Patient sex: F
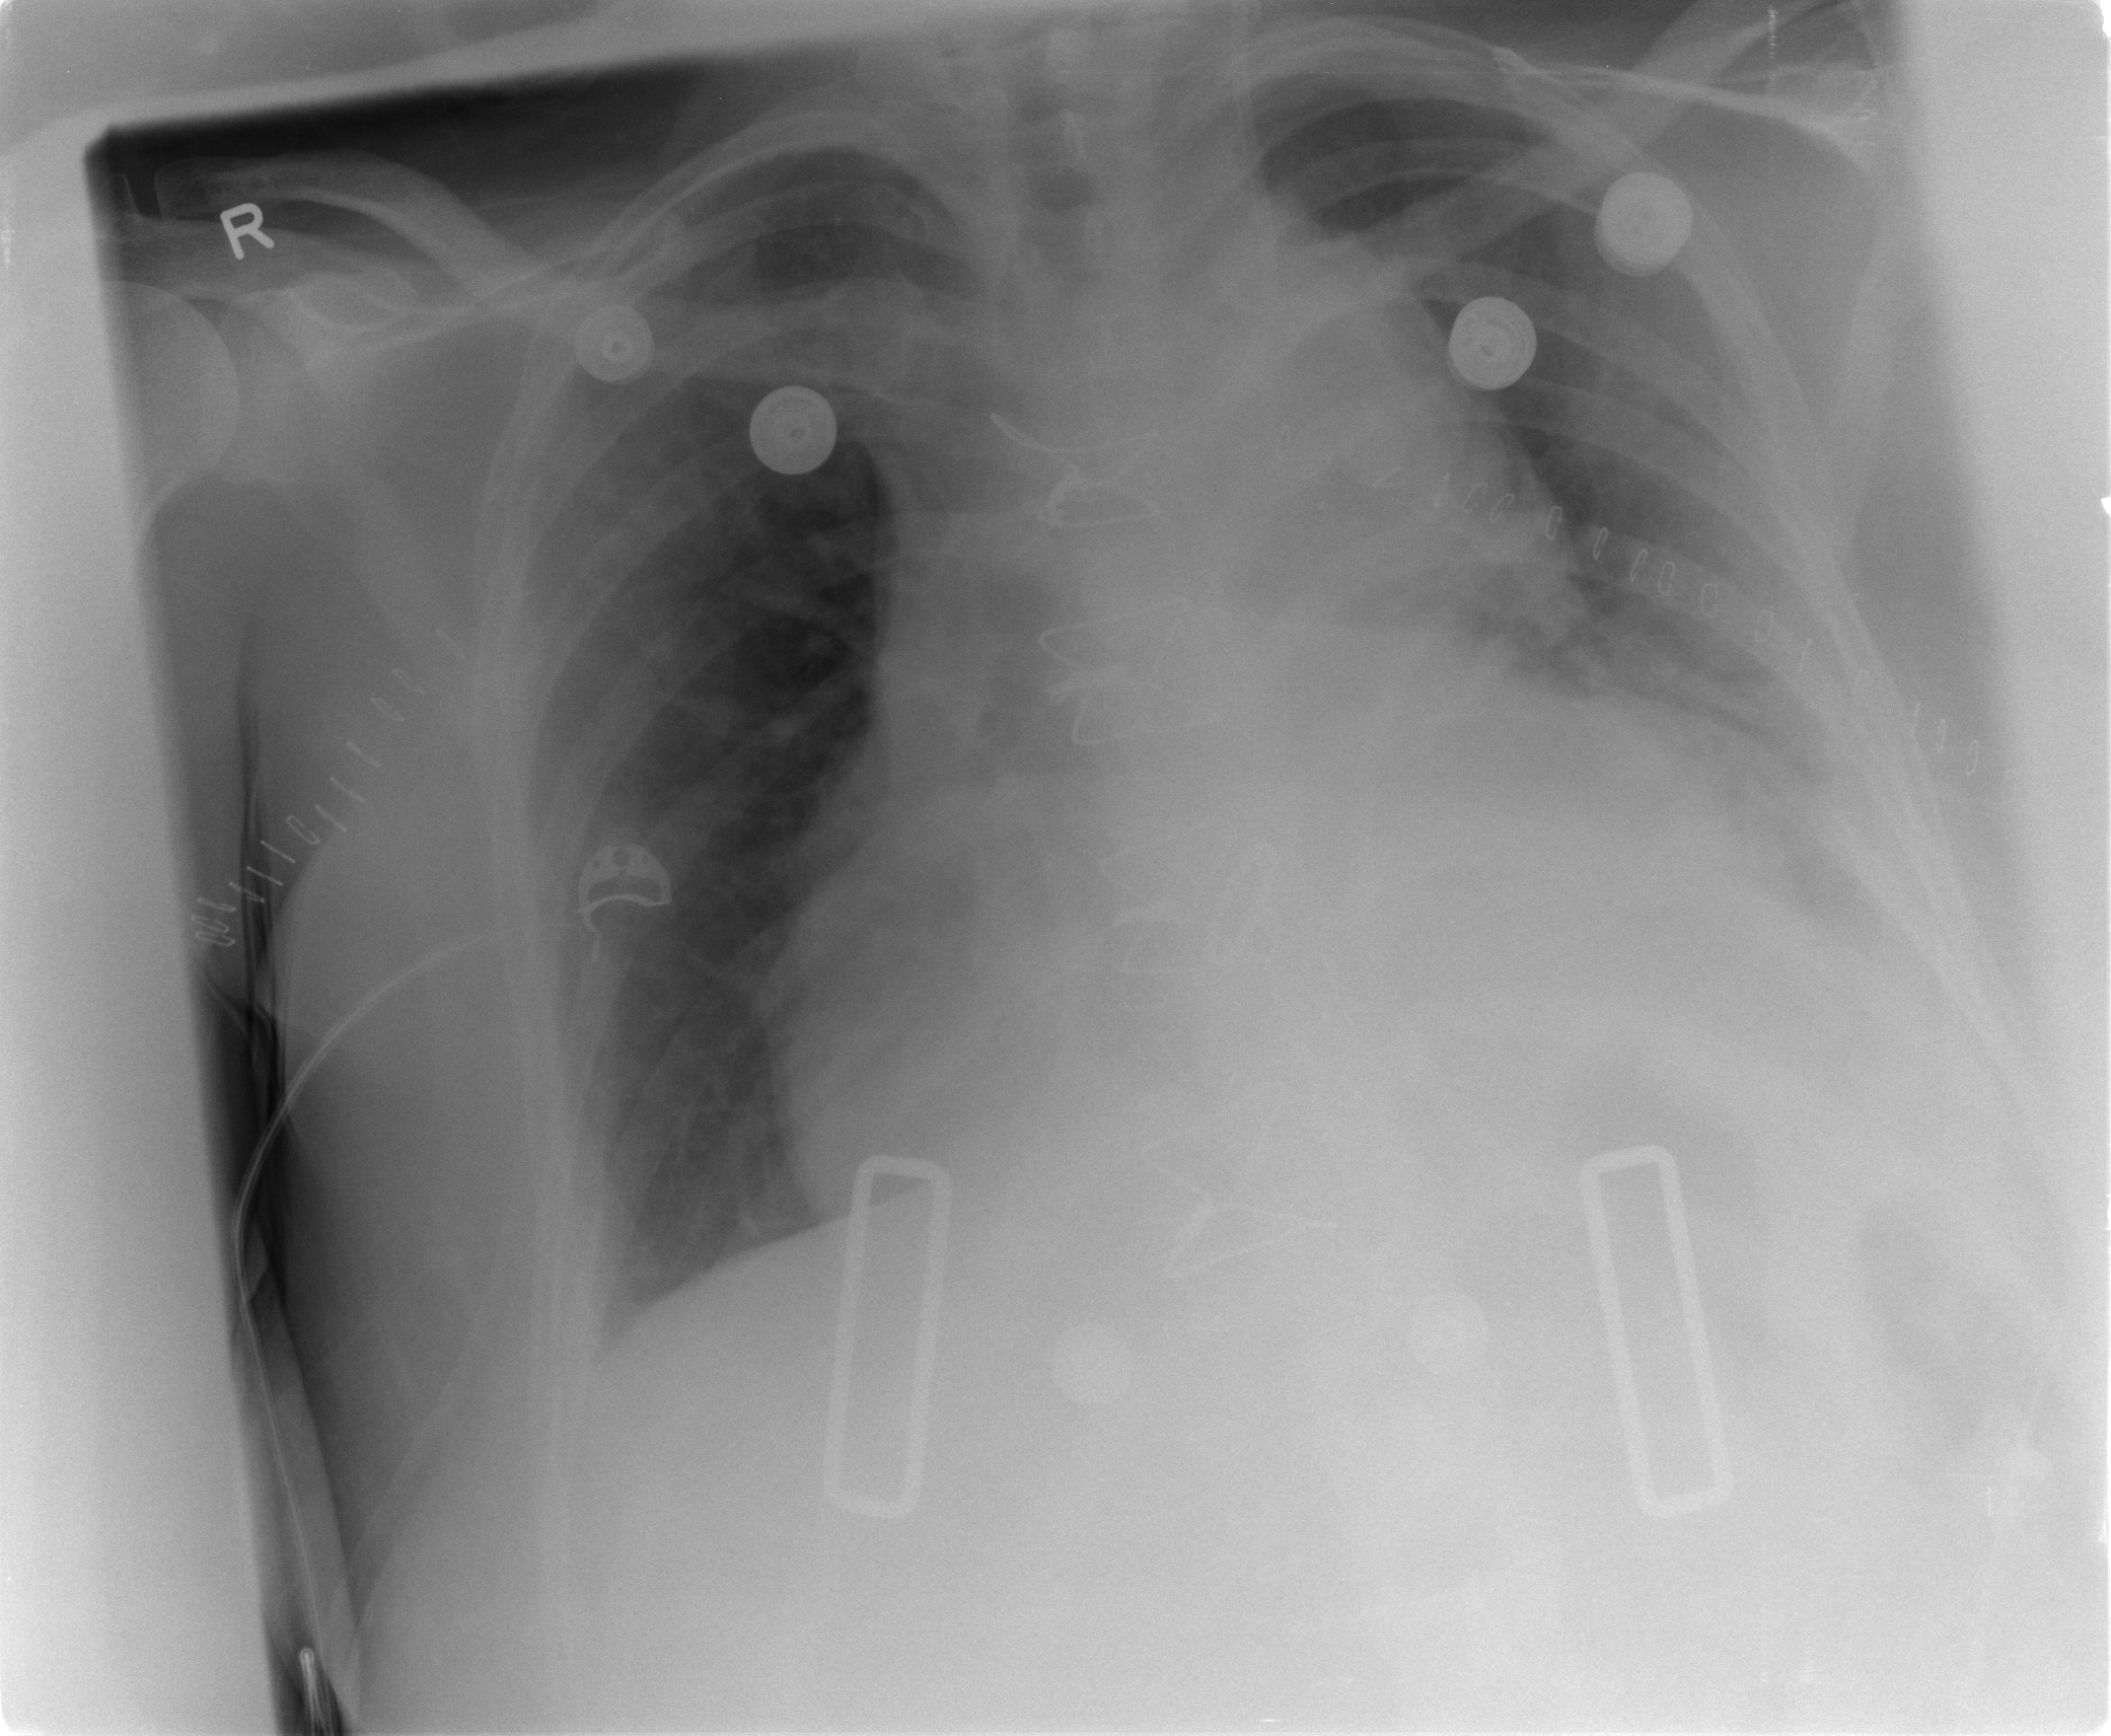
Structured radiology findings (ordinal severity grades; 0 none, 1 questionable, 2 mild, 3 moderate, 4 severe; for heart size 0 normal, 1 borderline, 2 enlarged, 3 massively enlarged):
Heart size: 3
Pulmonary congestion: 2
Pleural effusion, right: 0
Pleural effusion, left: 2
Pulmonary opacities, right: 0
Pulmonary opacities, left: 2
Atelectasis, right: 0
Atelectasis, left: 2